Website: home-depot
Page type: customer-info-address
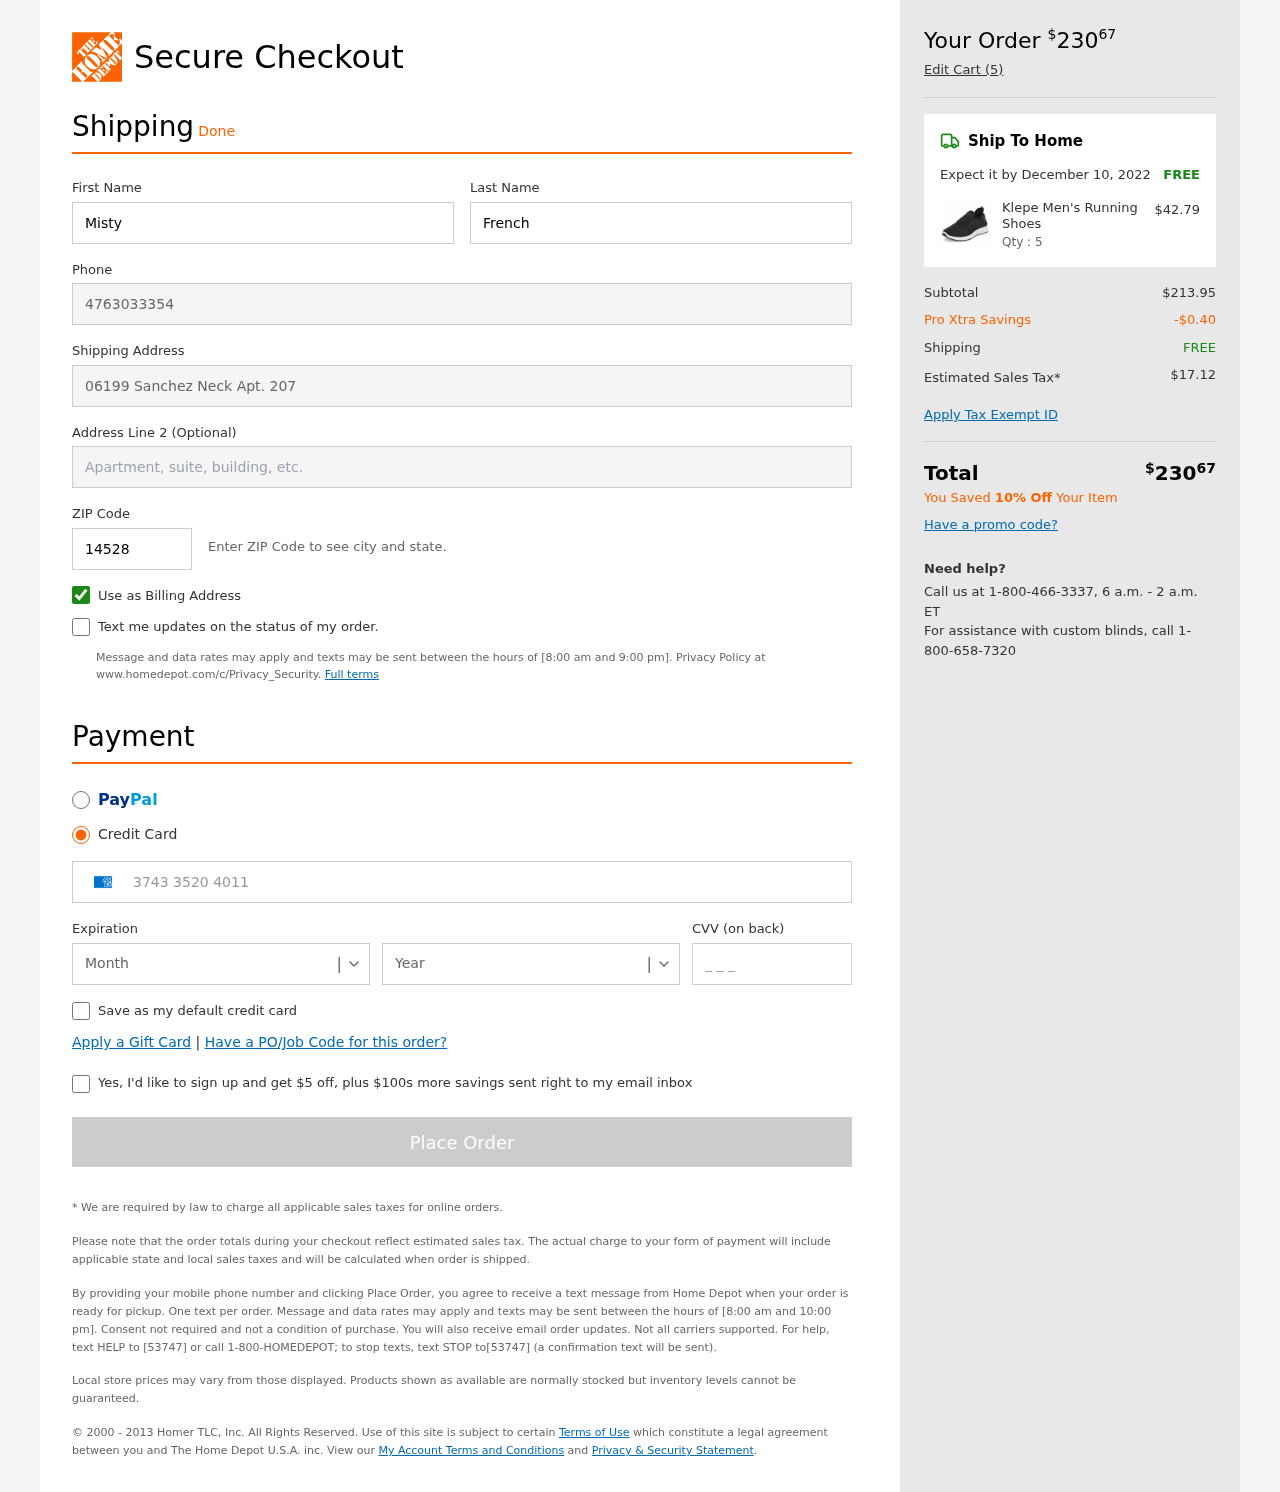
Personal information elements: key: PII_CARD_CVV
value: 9639
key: PII_CARD_EXPIRY_MONTH
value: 09
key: PII_CARD_EXPIRY_YEAR
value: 28
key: PII_CARD_NUMBER
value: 3743 3520 4011 009
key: PII_FIRSTNAME
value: Misty
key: PII_LASTNAME
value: French
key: PII_PHONE
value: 4763033354
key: PII_POSTCODE
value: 14528
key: PII_STREET
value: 06199 Sanchez Neck Apt. 207
Product elements: key: PRODUCT1_NAME
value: Klepe Men's Running Shoes
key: PRODUCT1_PRICE
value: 42.79
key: PRODUCT1_QUANTITY
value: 5
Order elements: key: ORDER_TOTAL
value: $23067
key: ORDER_NUM_ITEMS
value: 5
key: ORDER_DELIVERY_DATE
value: December 10, 2022
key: ORDER_SHIPPING_COST
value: FREE
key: ORDER_SUBTOTAL
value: $213.95
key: ORDER_DISCOUNT
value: -$0.40
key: ORDER_SHIPPING_COST2
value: FREE
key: ORDER_TAX
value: $17.12
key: ORDER_TOTAL2
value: $23067
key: ORDER_SAVINGS_MESSAGE
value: You Saved 10% Off Your Item